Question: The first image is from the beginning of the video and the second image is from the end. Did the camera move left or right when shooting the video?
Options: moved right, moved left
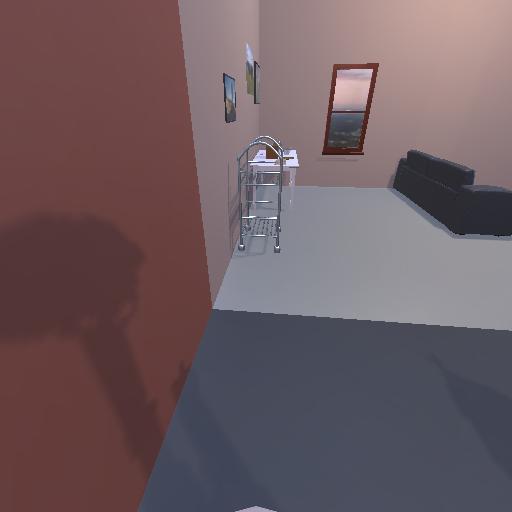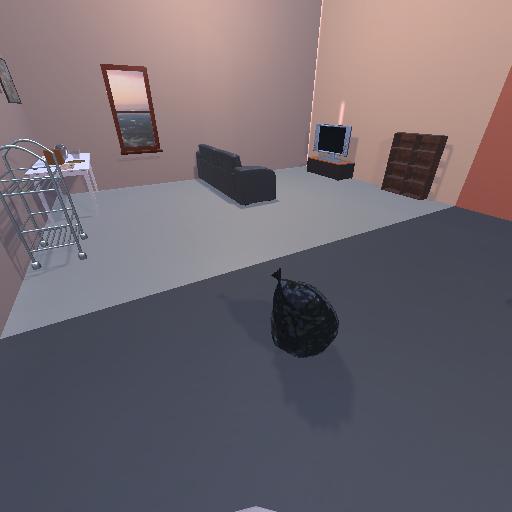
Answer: moved right